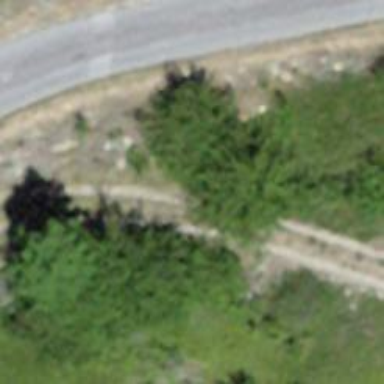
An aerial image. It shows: Unpaved track road.